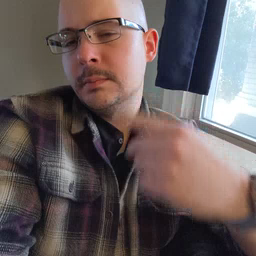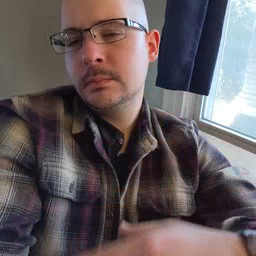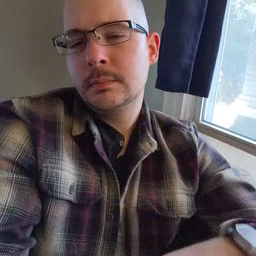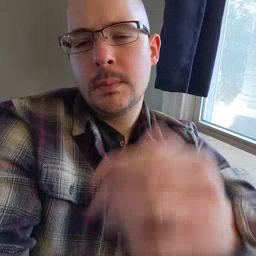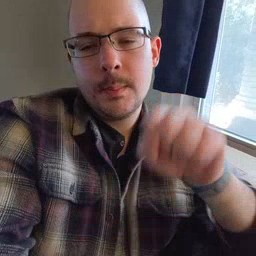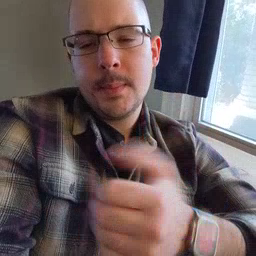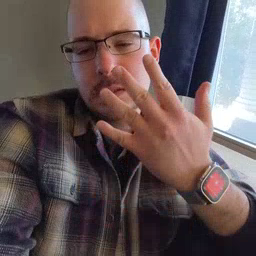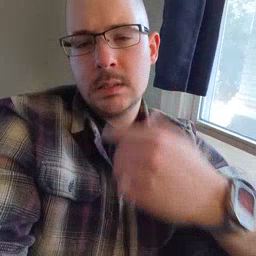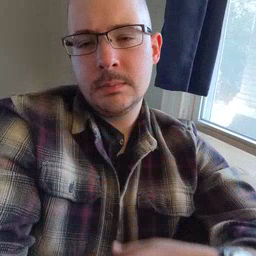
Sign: mitten